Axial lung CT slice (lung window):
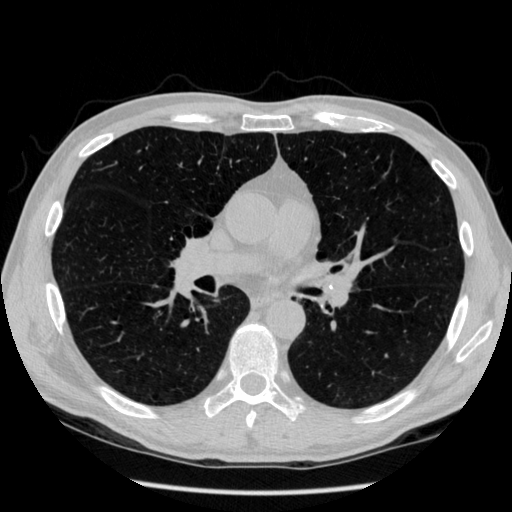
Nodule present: no